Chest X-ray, PA view. Patient: 69 years old, sex M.
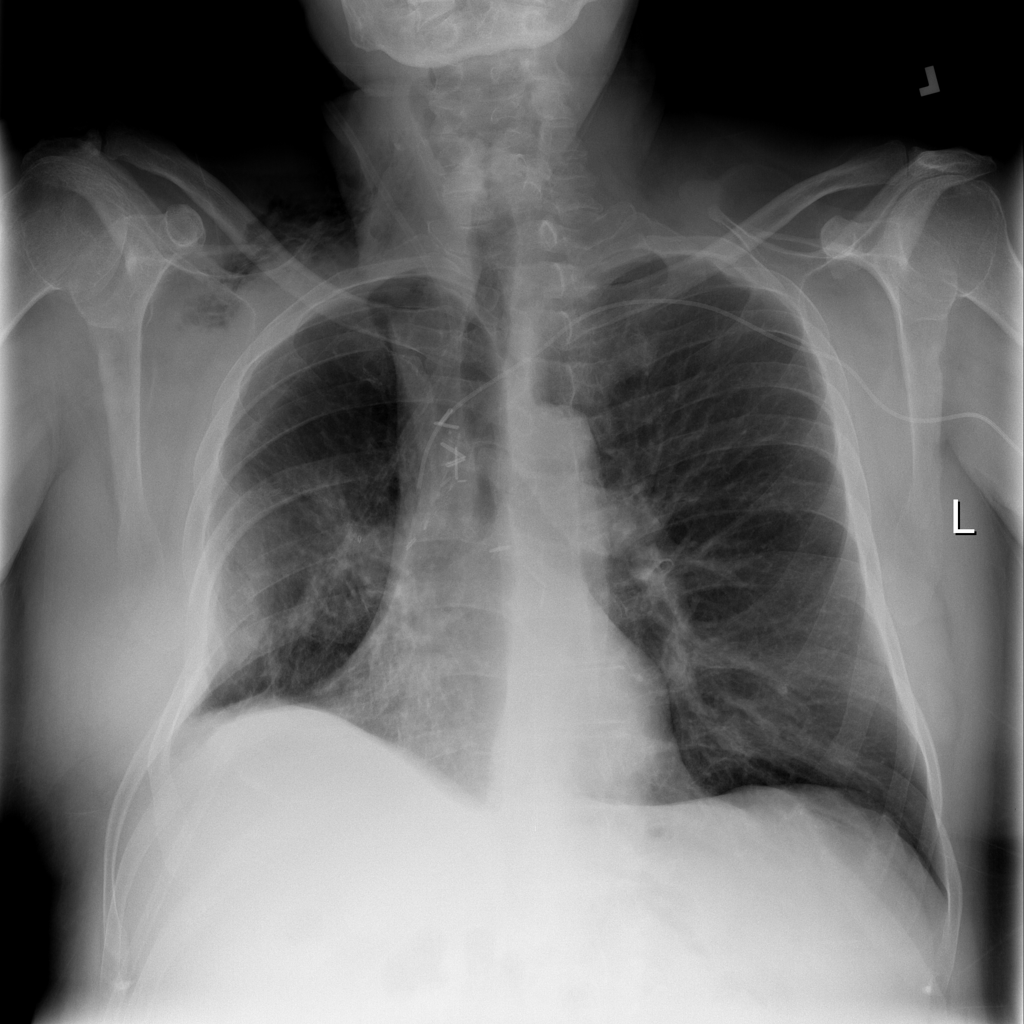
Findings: No Finding